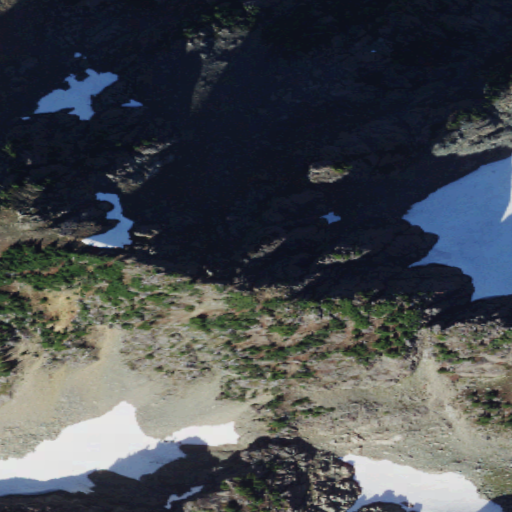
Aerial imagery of mountain in Washington named Mount Hermann containing barren land, shrub, evergreen forest, snow, and grassland